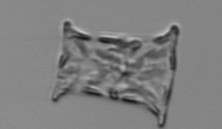
Label: Eucampia